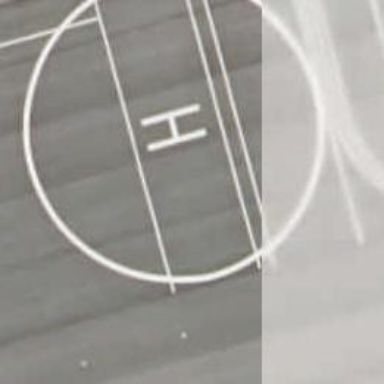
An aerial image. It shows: Image showing helipad at airport.